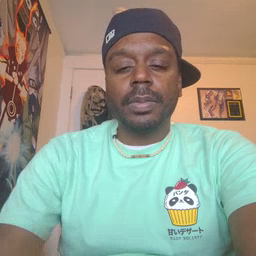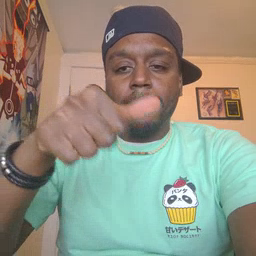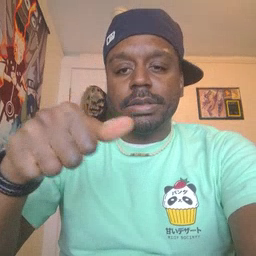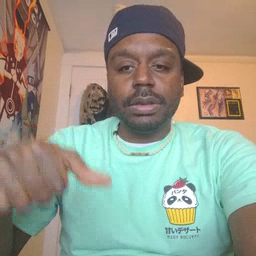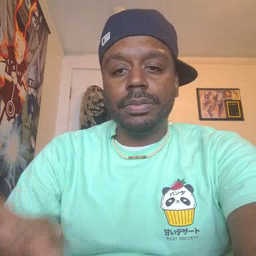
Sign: puzzle